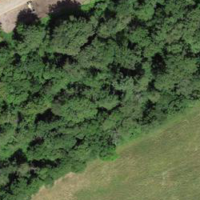
EUNIS habitat code: 41
Species observed at this site:
Lamium galeobdolon